【题型】选择题　【知识点】函数　【难度】medium
函数
$f(x)$的部分图象如图所示，则$f(x)$的解析式可能为（\quad\quad
）

A.
$f(x) = \frac{3x\sin x}{1 + 2x^2}$

B.
$f(x) = \frac{x^2\sin x}{1 + x^2}$

C.
$f(x) = \frac{3x^2\cos x}{1 + 2x^2}$

D.
$f(x) = \frac{x^2\cos x}{1 + x^2}$
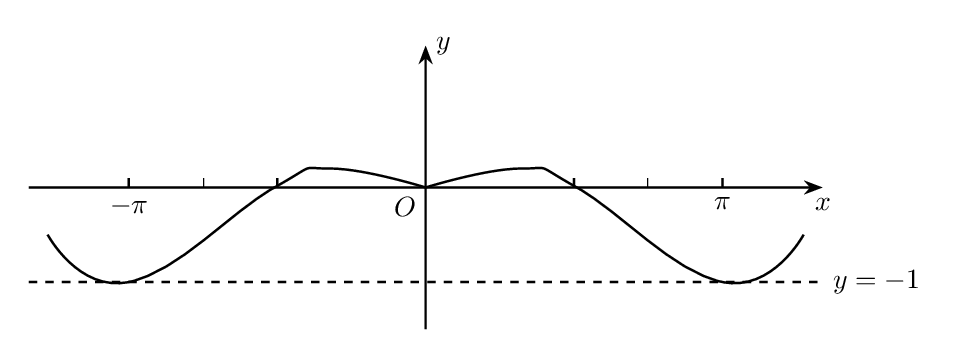
【解答】
【答案】
$D$

【知识点】函数图像的识别、求正弦（型）函数的奇偶性、函数奇偶性的应用、求余弦（型）函数的奇偶性

【分析】通过函数奇偶性的定义对选项逐个进行判断，再取图象上的特殊点进行排除即可.

【详解】由图可知，
$f(x)$在$[-\pi,\pi]$上的图象关于$y$轴对称，所以$f(x)$在$[-\pi,\pi]$上为偶函数，故应先判断各选项中函数$f(x)$
的奇偶性.

对A，
$f(-x) = \frac{3(-x)\sin(-x)}{1+2(-x)^2} = \frac{3x\sin x}{1+2x^2} = f(x)$，$\therefore f(x) = \frac{3x\sin x}{1+2x^2}$为偶函数，故A选项的函数$f(x)$
为其定义域内的偶函数.

同理：

对C、D选项的
$f(x)$均为其定义域内的偶函数，只有B选项的$f(x)$
为其定义域内的奇函数，从而排除选项B.

又
$f\left(\frac{\pi}{2}\right) = 0$，对A选项：$f\left(\frac{\pi}{2}\right) = \frac{3 \cdot \frac{\pi}{2} \cdot \sin\frac{\pi}{2}}{1+2\left(\frac{\pi}{2}\right)^2} = \frac{\frac{3\pi}{2}}{1+2\left(\frac{\pi^2}{4}\right)} \neq 0$
，所以排除A.

而由图可知
$f(\pi) > -1$，对C选项：$\because 2\pi^2 + \pi^2 > 2\pi^2 + 1$，$\therefore f(\pi) = \frac{3\pi^2\cos\pi}{1+2\pi^2} = -\frac{3\pi^2}{1+2\pi^2} = -\frac{2\pi^2 + \pi^2}{2\pi^2 + 1} < -1$
，故排除C.

故选：
$D$
.